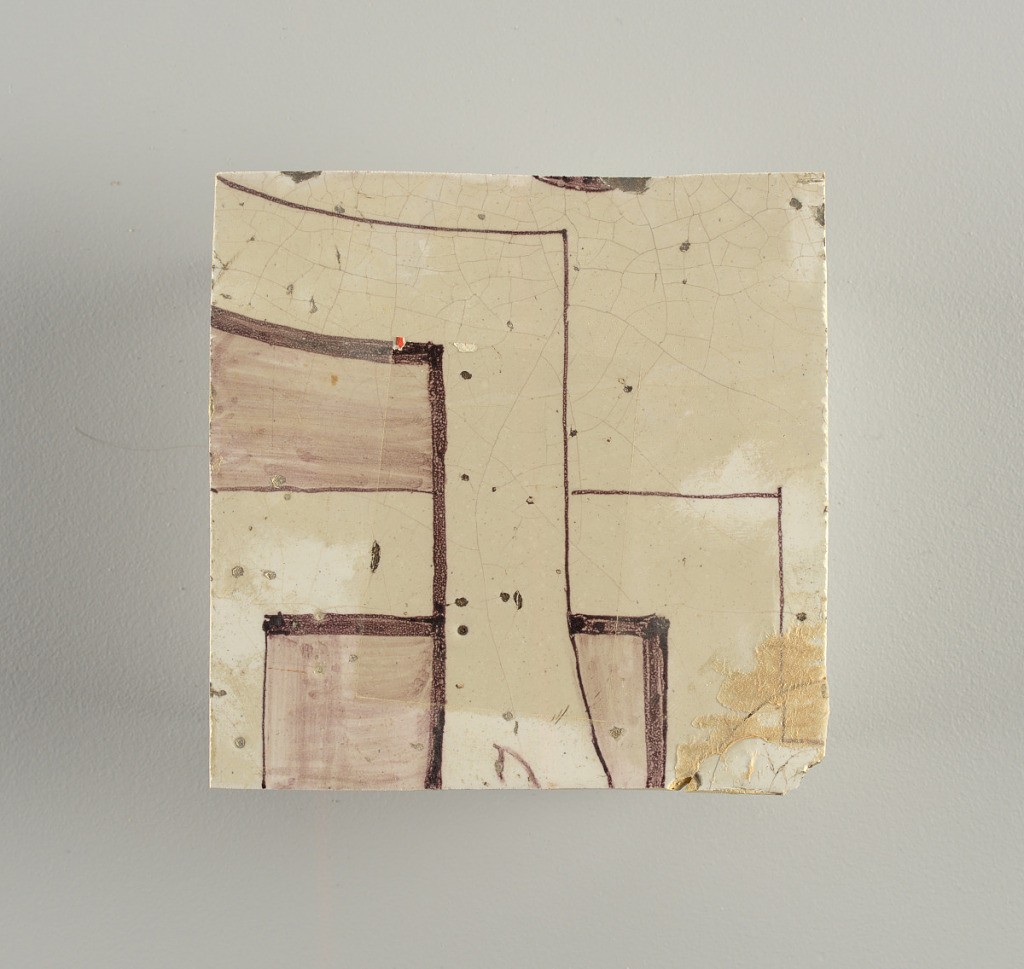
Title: Wall facing
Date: ca. 1725
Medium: tin-glazed earthenware, underglaze
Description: Running design for a frieze or a dado, composed of scrolls of foliage and strapwork, and four repeating motifs--a seated woman in a small upright oval medallion, a putto seated on a rocailled base, and strapwork in axial pattern.  The various panels, A to F, show various repeats of the same design, all being five tiles high and a varying number of tiles wide.